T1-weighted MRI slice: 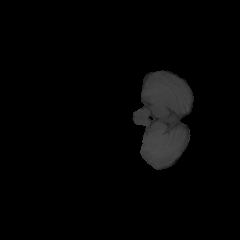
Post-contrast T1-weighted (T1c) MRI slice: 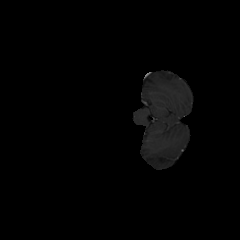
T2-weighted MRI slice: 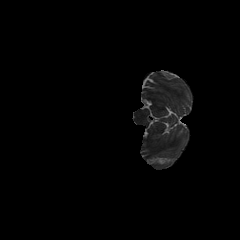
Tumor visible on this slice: no